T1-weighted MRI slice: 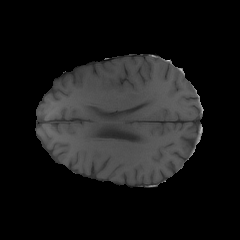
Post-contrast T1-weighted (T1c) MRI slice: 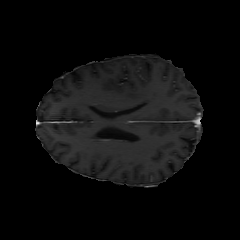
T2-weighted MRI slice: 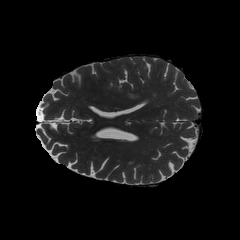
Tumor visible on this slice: yes